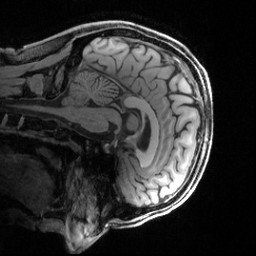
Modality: T1w
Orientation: sagittal
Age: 31
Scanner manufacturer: siemens
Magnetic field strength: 3 T
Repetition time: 2.5 s
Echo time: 0.00444 s